七年级 · 度量几何学
 如图, 已知直线 $l_{1}, l_{2}$ 被直线 $l_{3}$ 所截, $\angle 1+\angle 2=180^{\circ}$. 请说明 $l_{1}$ 与 $l_{2}$ 平行的理由.

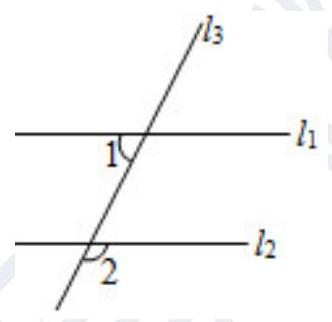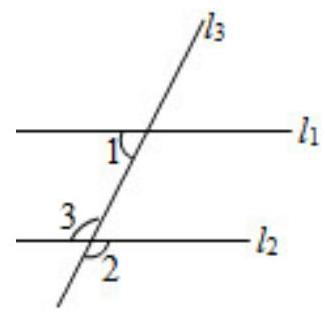
答案: 【答案】解: $\because \angle 2=\angle 3, \angle 1+\angle 2=180^{\circ}$,

$\therefore \angle 1+\angle 3=180^{\circ}$,

$\therefore l_{1} / / l_{2}$ (同旁内角互补, 两直线平行).

【解析】直接利用对顶角的性质结合两直线平行的判定方法分析得出答案.

此题主要考查了平行线的判定, 正确掌握平行线的判定方法是解题关键.